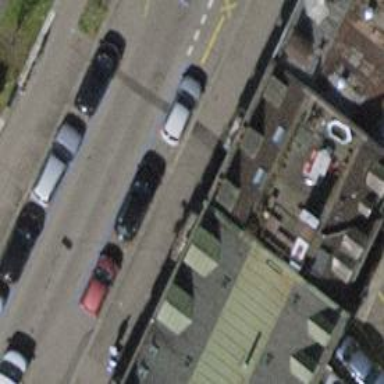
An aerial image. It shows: Parking lane for vehicles.